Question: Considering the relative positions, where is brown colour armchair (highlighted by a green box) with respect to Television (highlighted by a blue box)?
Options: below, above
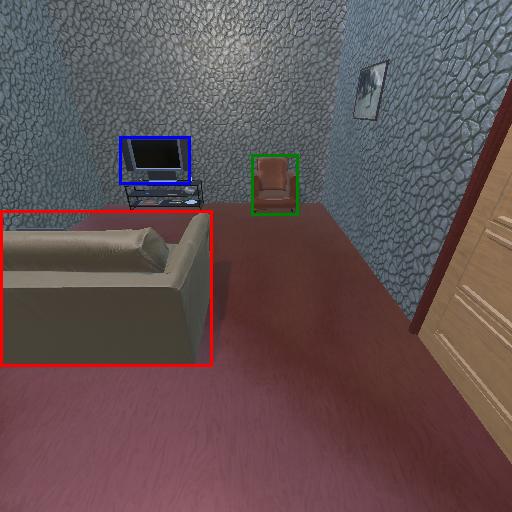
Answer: below